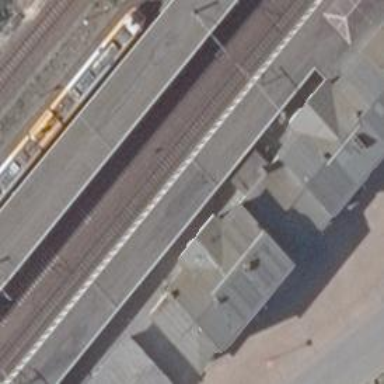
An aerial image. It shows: Railway stop with public transport stop position.